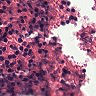
Metastatic tissue present: no